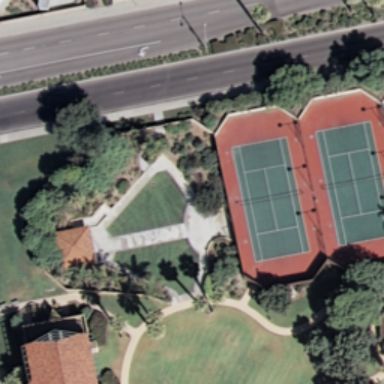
Two tennis courts arranged neatly with some plants surrounded .